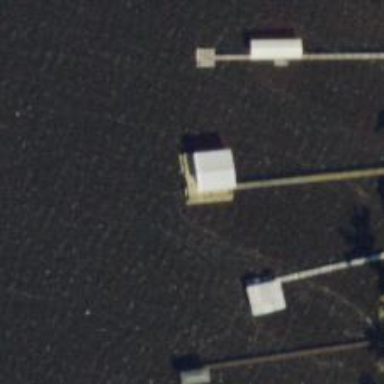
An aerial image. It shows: Man-made pier.